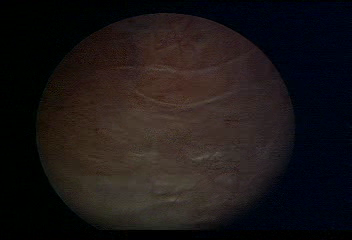
Modality: WLC
Class: Normal mucosa
Bladder cancer association: No